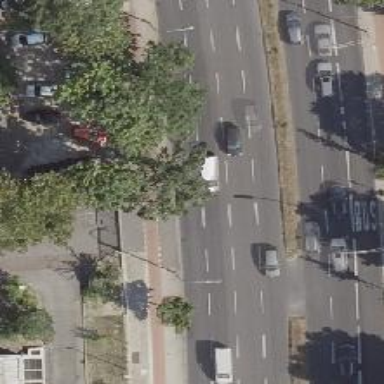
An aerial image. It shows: Secondary road with asphalt surface and cycle track on the right side.